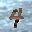
Label: 4